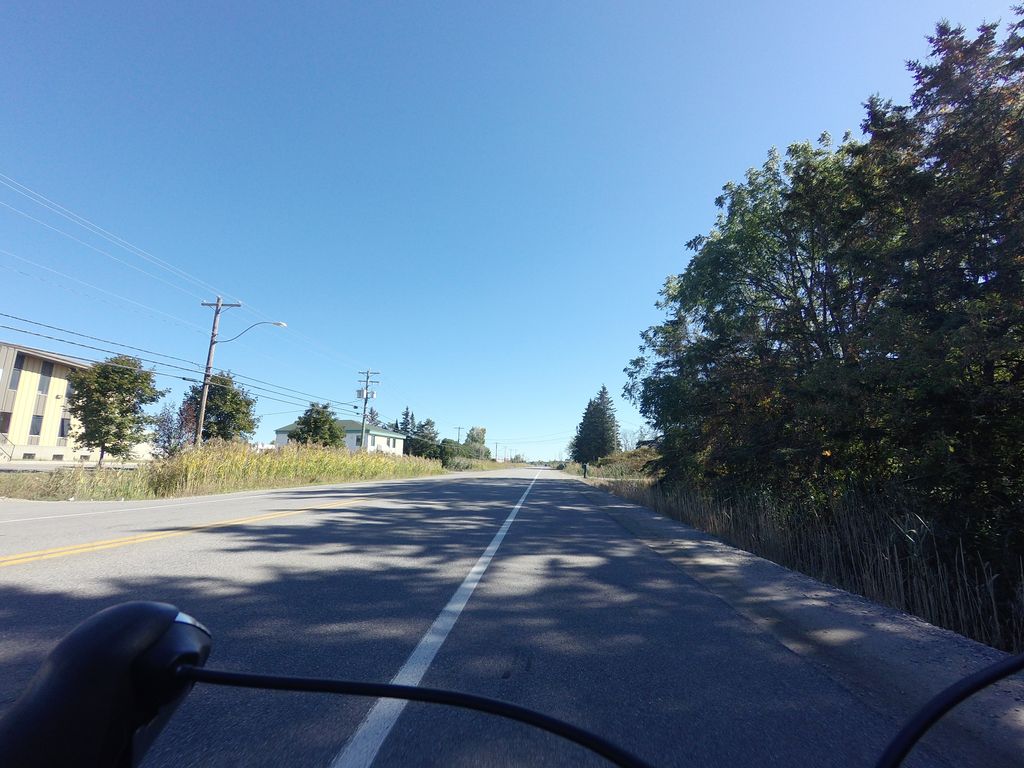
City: ottawa-gatineau